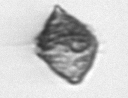
Label: Kryptoperidinium_triquetrum